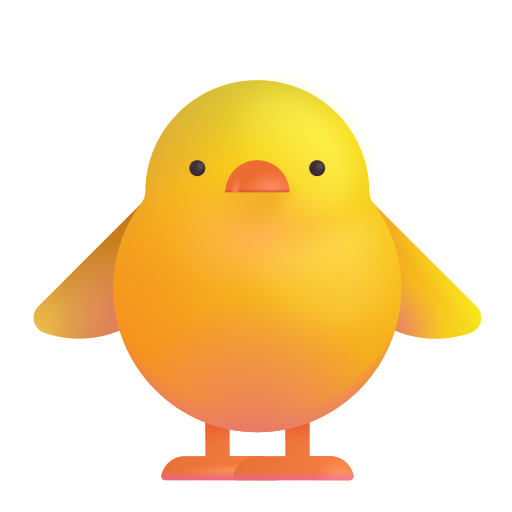
front facing baby chick color